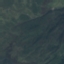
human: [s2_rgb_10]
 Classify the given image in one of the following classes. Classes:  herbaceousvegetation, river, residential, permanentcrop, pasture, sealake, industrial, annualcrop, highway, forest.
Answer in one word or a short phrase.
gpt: HerbaceousVegetation